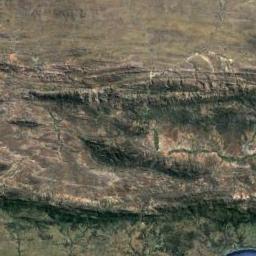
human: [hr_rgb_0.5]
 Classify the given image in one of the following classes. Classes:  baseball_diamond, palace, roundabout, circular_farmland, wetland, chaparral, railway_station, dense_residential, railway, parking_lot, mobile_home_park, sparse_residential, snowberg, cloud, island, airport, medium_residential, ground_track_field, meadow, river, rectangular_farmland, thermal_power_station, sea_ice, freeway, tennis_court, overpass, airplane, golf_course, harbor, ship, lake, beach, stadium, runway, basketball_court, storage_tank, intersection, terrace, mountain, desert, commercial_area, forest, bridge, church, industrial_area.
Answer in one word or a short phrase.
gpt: mountain